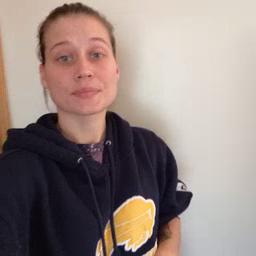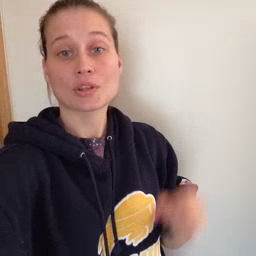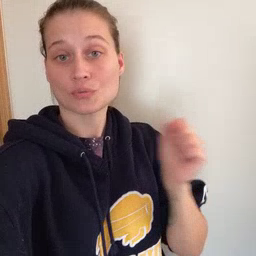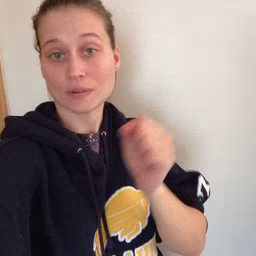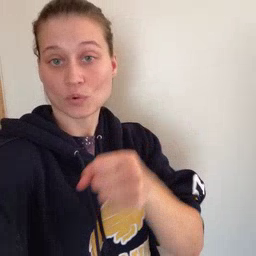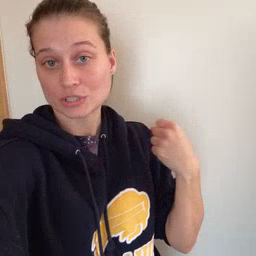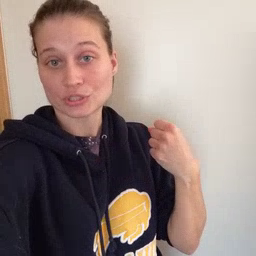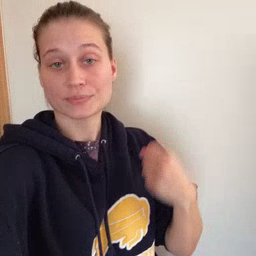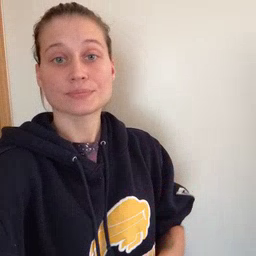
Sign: refrigerator